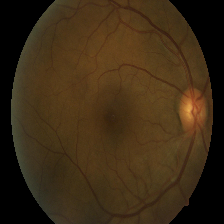
Diabetic retinopathy grade: Mild